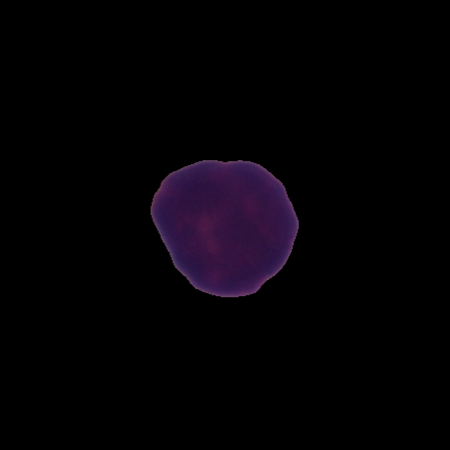
Label: healthy